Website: home-depot
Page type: payment
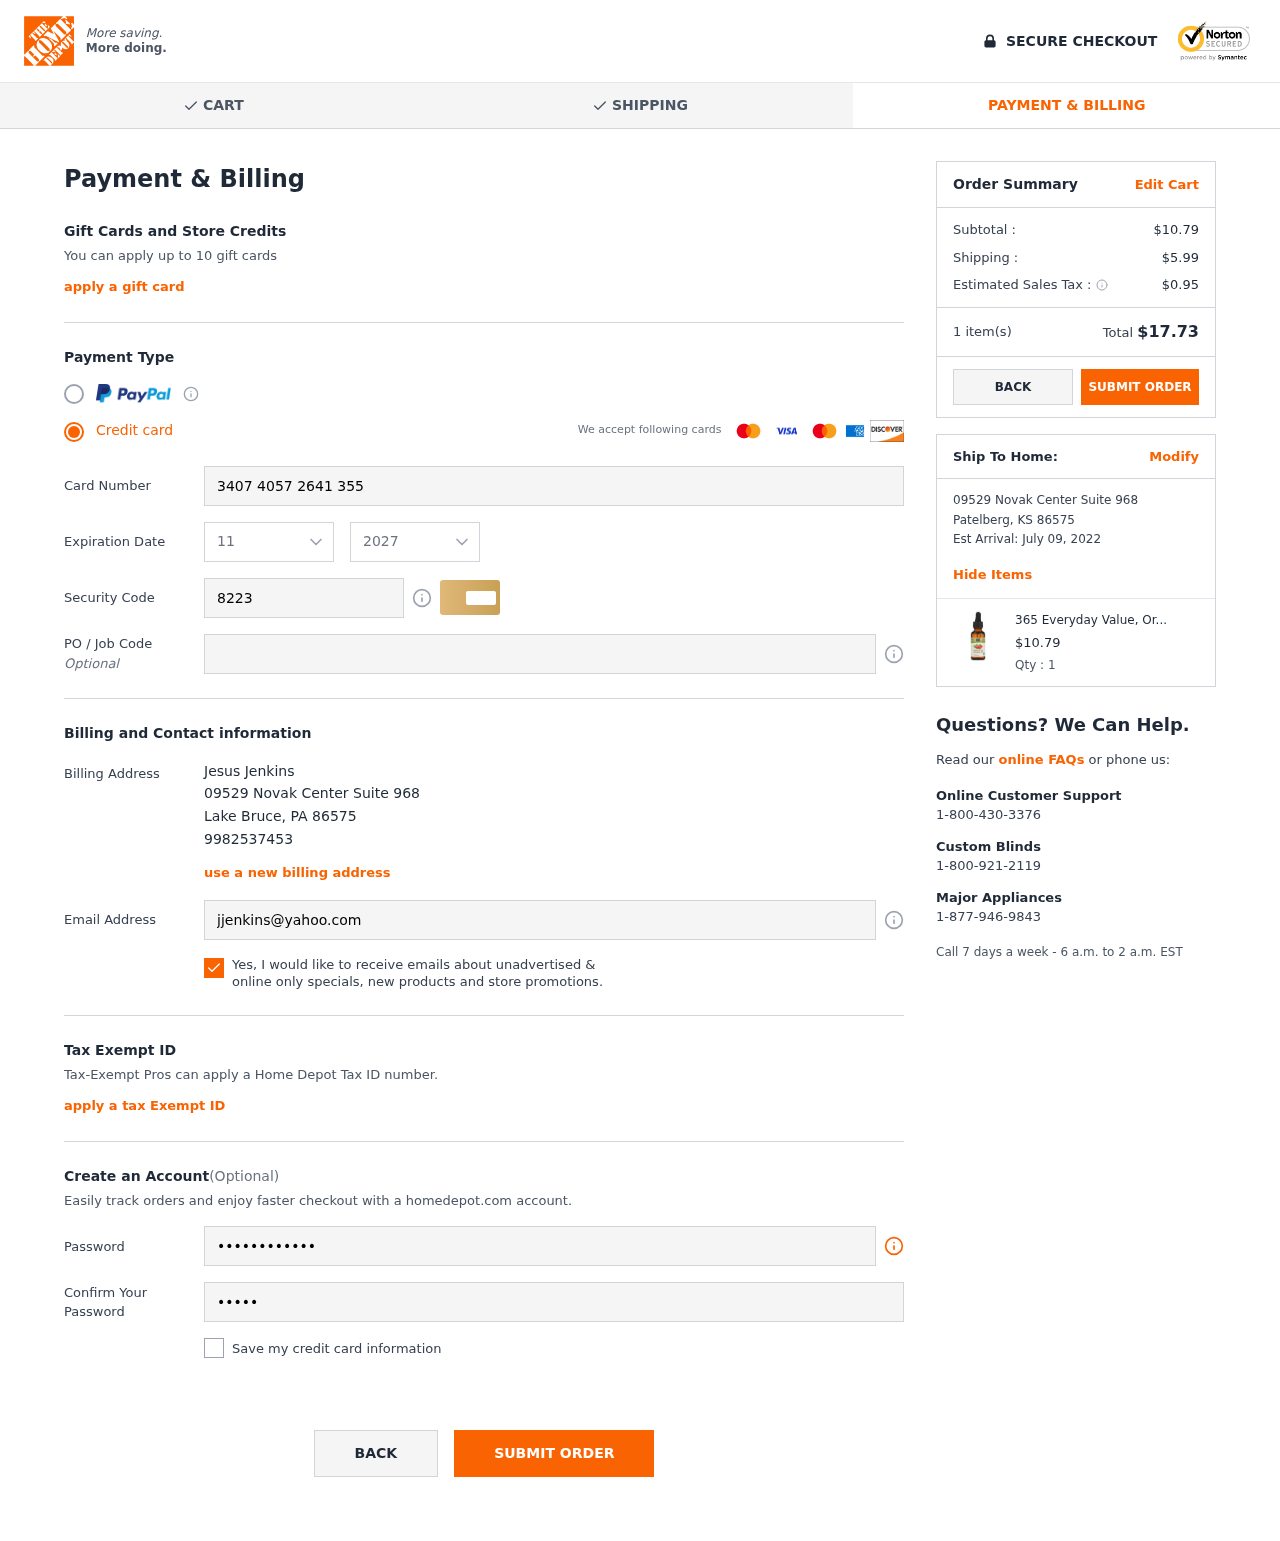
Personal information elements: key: PII_CARD_CVV
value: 8223
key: PII_CARD_EXPIRY_MONTH
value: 11
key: PII_CARD_EXPIRY_YEAR
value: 27
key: PII_CARD_NUMBER
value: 3407 4057 2641 355
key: PII_CITY
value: Lake Bruce
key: PII_CITY2
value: Patelberg
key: PII_EMAIL
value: jjenkins@yahoo.com
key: PII_FULLNAME
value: Jesus Jenkins
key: PII_PHONE
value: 9982537453
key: PII_POSTCODE
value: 86575
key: PII_POSTCODE2
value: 86575
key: PII_STATE_ABBR
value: PA
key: PII_STATE_ABBR2
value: KS
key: PII_STREET
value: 09529 Novak Center Suite 968
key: PII_STREET2
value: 09529 Novak Center Suite 968
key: PII_POSTCODE_FULL
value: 86575
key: PII_POSTCODE_NUMERIC
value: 86575
Product elements: key: PRODUCT1_NAME
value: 365 Everyday Value, Organic Rosehip Oil, 1 fl oz
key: PRODUCT1_PRICE
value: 10.79
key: PRODUCT1_QUANTITY
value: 1
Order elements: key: ORDER_SUBTOTAL
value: $10.79
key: ORDER_SHIPPING_COST
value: $5.99
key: ORDER_TAX
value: $0.95
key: ORDER_NUM_ITEMS
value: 1 item(s)
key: ORDER_TOTAL
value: $17.73
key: ORDER_DELIVERY_DATE
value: July 09, 2022